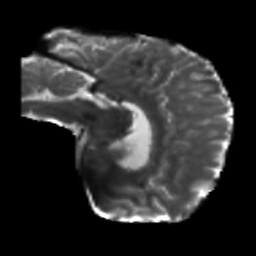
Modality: T2w
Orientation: sagittal
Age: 46
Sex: male
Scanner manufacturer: siemens
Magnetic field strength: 3 T
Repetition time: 5.47 s
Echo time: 0.0854 s